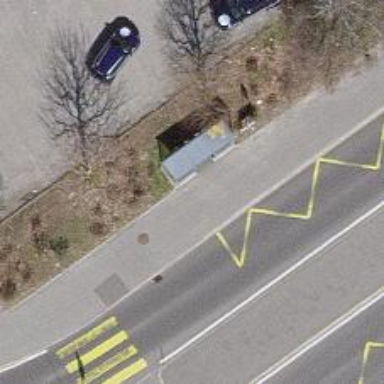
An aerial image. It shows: Bus stop with shelter. It is platform for public transport.